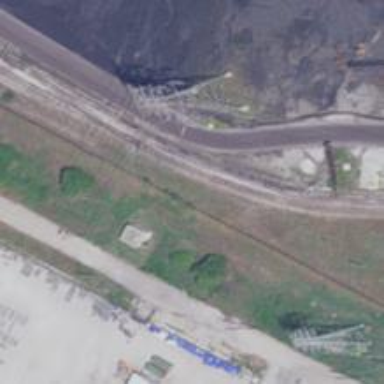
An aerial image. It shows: Railway spur service.